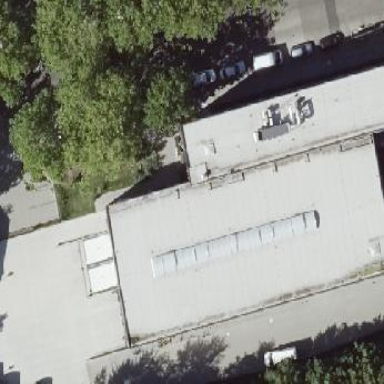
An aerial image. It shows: Office building with flat roof.